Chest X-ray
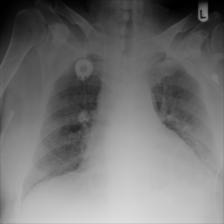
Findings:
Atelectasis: negative
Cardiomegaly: positive
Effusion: positive
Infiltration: negative
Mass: negative
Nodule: negative
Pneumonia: negative
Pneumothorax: negative
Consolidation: negative
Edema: negative
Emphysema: negative
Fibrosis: negative
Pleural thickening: negative
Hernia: negative